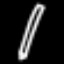
Label: pencil